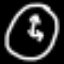
Label: clock